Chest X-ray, PA view. Patient: 28 years old, sex F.
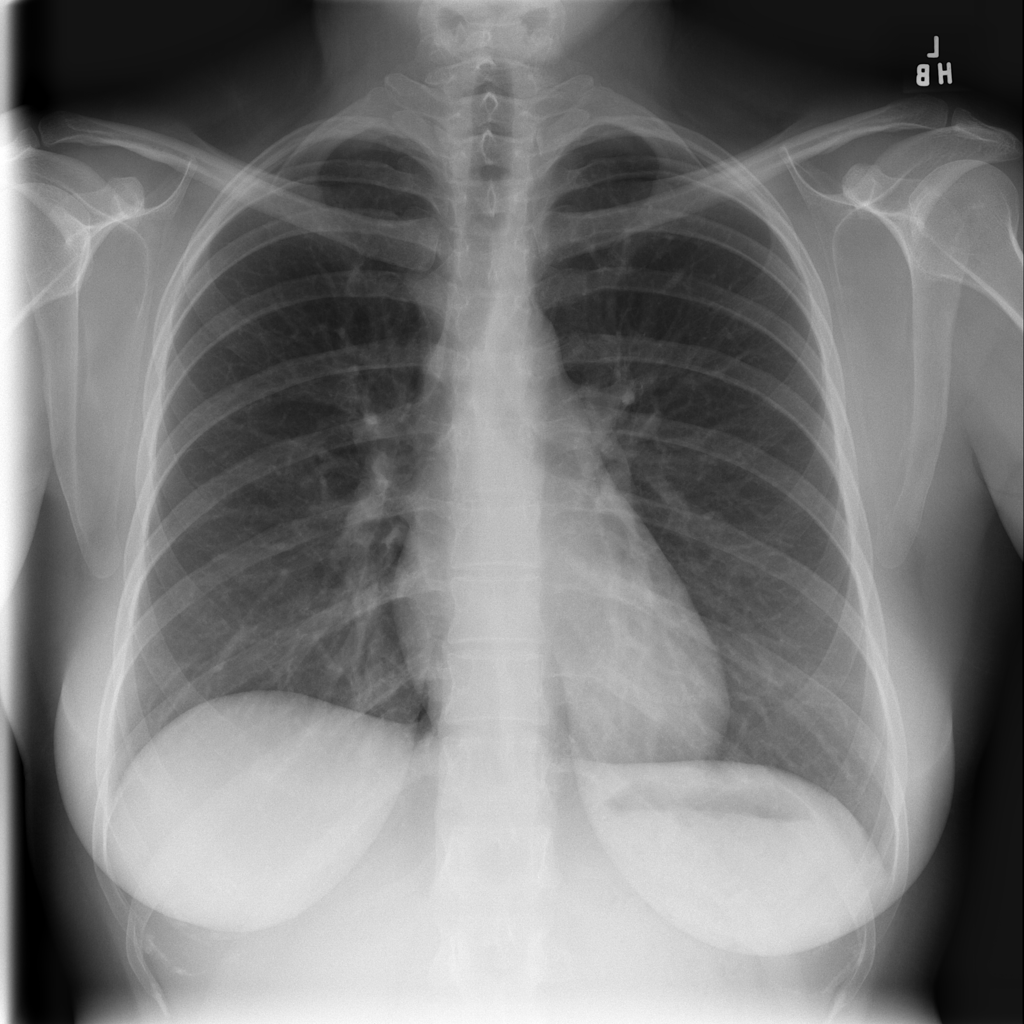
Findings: No Finding